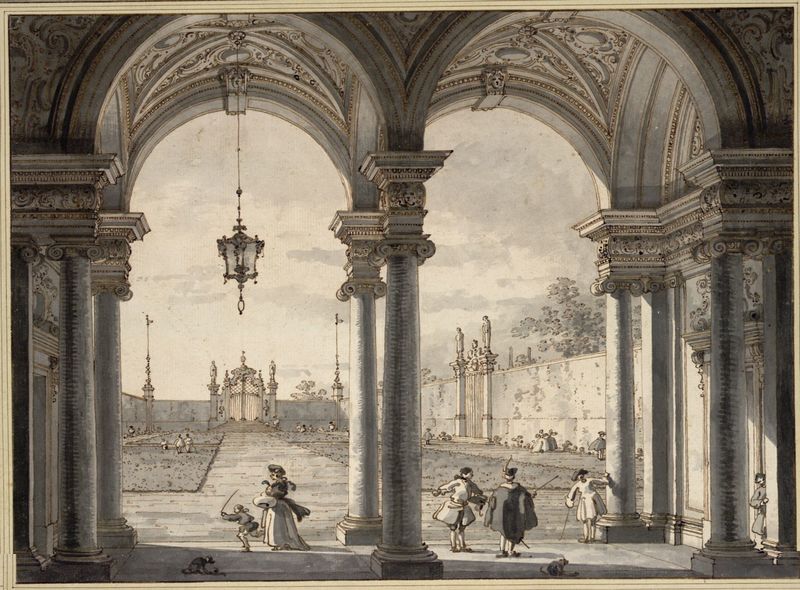
Titel: Ausblick durch eine barocke Säulenhalle in einen Garten
Künstler: Giovanni Antonio Canal  gen. Canaletto
Standort: Wien
Institution: Albertina, Wien
Schlagwörter: himmel, umhang, weiß, wolken, aquarell, bäume, frauen, gelb, grün, menschen, frau, grau, hut, kleid, lampe, laterne, licht, marmor, männer, schmuck, schwarz, säule, säulen, zeichnung, ausblick, blick, dame, hund, hunde, park, schloss, weg, wiese, rock, architektur, barock, diener, bild, herr, gold, adel, decke, kind, leuchte, kinder, affe, garten, ruhe, bogen, fahne, flagge, laufen, mauer, hof, arbeiter, luft, spielen, symmetrie, leuchter, stuck, durchgang, tor, galerie, halle, bögen, spiel, eingang, gewölbe, palast, druck, stich, schwert, säbel, stöcke, degen, flanieren, kapitell, portal, tore, gesims, ionisch, echo, duell, beet, himel, pagode, verzierungen, hofstaat, säulengang, goldener schnitt, coloriert, schlossgarten, schlosshof, aäulen, kinder lachen gärtner, gartenportel